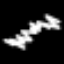
Label: squiggle